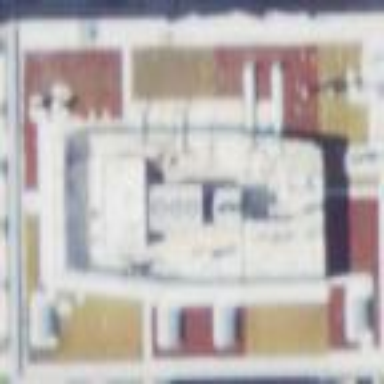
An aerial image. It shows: Hospital building.